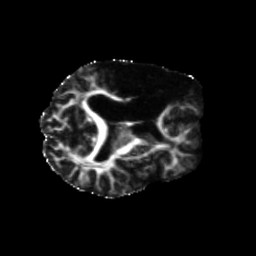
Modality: FA
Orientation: axial
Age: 71
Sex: female
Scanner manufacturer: siemens
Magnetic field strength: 3 T
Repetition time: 5.47 s
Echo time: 0.0854 s